Interaction volume radius: 5 \u00c5
Interaction volume height: 10 \u00c5
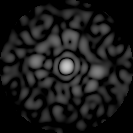
Disorder parameter: 0.8901